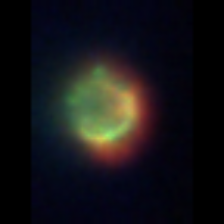
Taxon: NanoPlankton
Group: Other